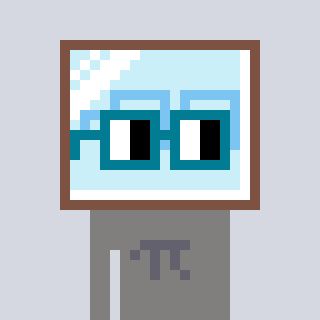
a pixel art character with square dark green glasses, a mirror-shaped head and a bluegrey-colored body on a cool background